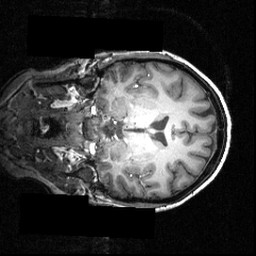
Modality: T1w
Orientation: coronal
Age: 24
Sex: female
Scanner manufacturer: siemens
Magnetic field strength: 3.951 T
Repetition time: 1.5 s
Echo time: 0.00335 s